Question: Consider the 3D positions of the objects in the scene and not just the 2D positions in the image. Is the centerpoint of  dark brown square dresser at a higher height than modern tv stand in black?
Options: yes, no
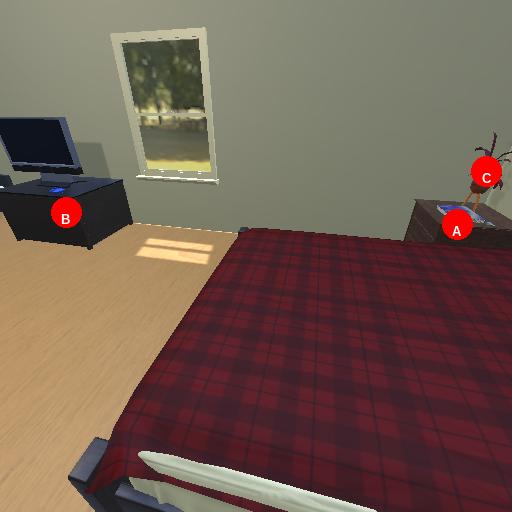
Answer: yes